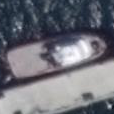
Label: civil